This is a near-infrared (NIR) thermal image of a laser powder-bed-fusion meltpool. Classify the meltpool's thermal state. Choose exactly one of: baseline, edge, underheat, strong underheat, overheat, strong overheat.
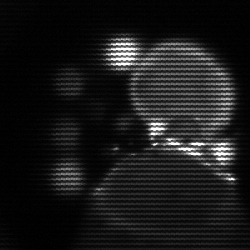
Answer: edge